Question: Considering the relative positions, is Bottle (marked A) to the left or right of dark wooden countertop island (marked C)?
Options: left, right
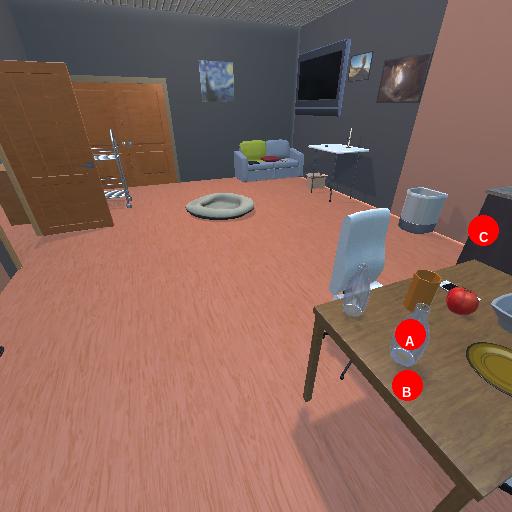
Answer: left